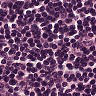
Metastatic tissue present: yes